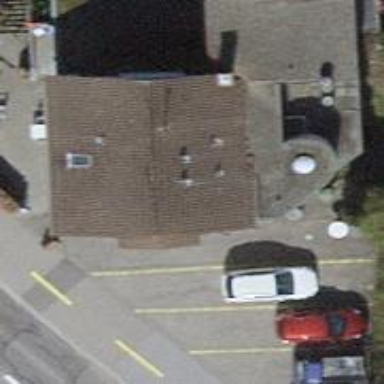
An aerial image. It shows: Restaurant.